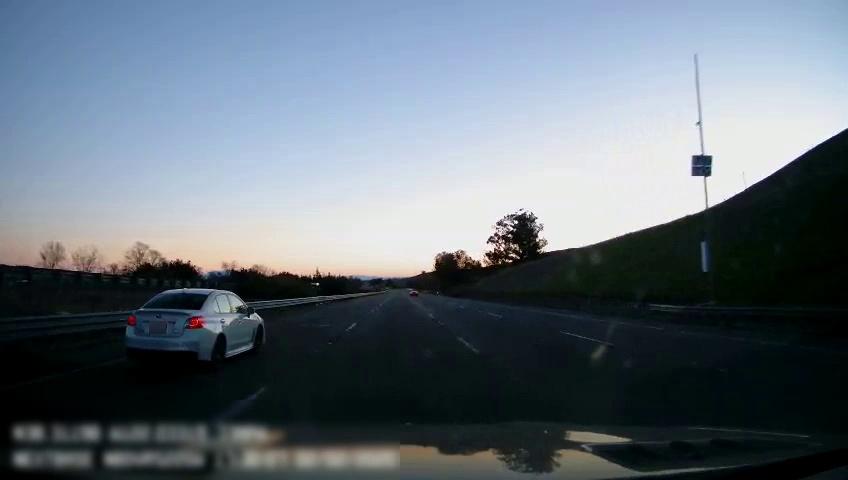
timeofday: Day
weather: Sunny
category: Drivable Space
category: Vehicles | Car
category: Lanes | Current Lane
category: Lanes | Current Lane
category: Lanes | Alternate Lane
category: Lanes | Alternate Lane
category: Lanes | Alternate Lane